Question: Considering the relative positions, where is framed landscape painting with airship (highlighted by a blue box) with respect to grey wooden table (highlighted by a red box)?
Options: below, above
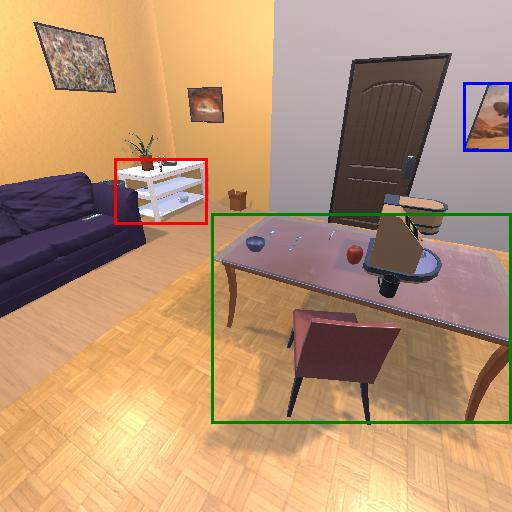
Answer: below